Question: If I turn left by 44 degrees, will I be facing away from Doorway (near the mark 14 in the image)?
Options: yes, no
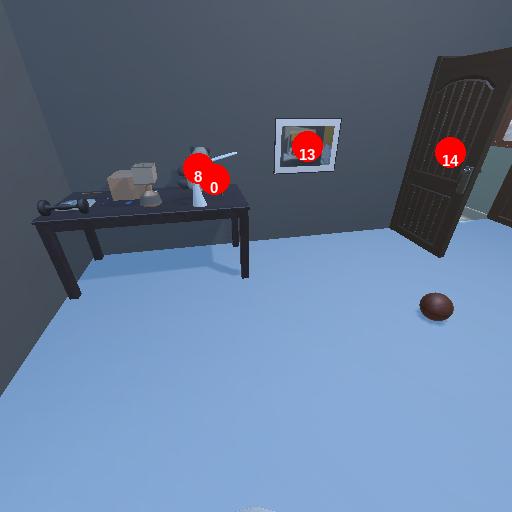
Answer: yes